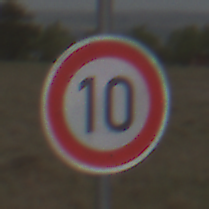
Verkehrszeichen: Geschwindigkeit10
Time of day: Midday
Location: Outdoor (Nature)
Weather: PartlyCloudy
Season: NotSpecified
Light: Natural